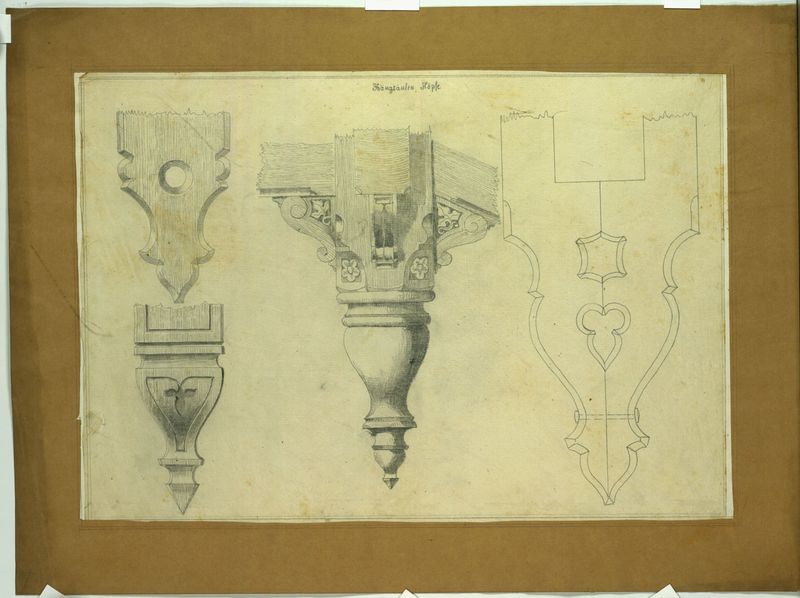
Titel: Hölzerne Hängesäulenköpfe, Aufrisse und Perspektive
Künstler: Carl von Hasenauer
Standort: Wien
Institution: Albertina, Wien
Schlagwörter: ausschnitt, blume, holz, skizze, stuhl, säule, tisch, zeichnung, rose, ornament, architektur, rahmen, spitze, möbel, signatur, decke, rund, schrift, papier, ansicht, studie, zöpfe, formen, grafik, detail, dekor, name, schraffur, loch, radierung, bleistift, entwurf, schnitzerei, drechseln, tischler, plan, zierde, entwürfe, skizzen, innenarchitektur, zapfen, schnitzwerk, verziehrung, dreipass, schnitzkunst, eingerahmt, abschluss, holzschnitzerei, raumausstattung, drechselarbeit, erklärende zeichnung, schmuckelement